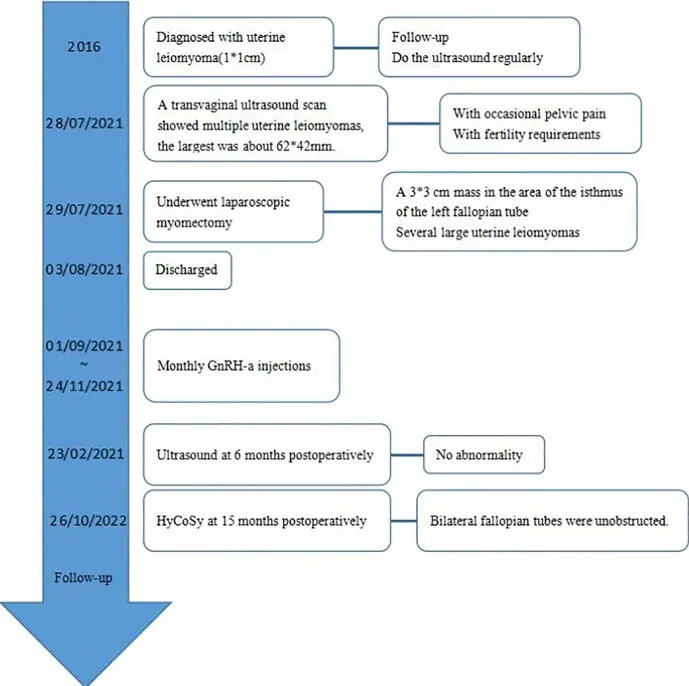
Hysterosalpingo-contrast-sonography (HyCoSy) at 15 months postoperatively showed bilateral fallopian tubes were unobstructed.
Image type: chart (chart)